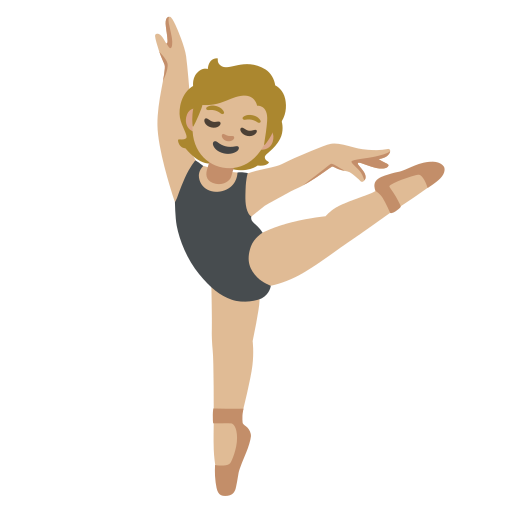
Emoji: 🧑🏼‍🩰